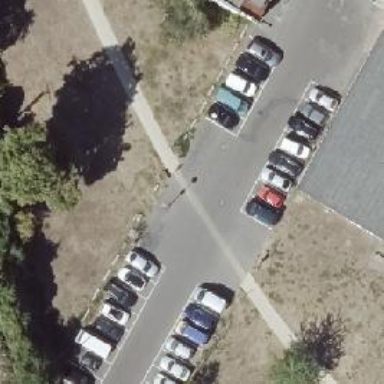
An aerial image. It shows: Street lamp support.